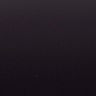
Metastatic tissue present: no